Электрическая цепь составлена из семи последовательно соединенных резисторов: $R_{1}=1~кОм$, $R_{2}=2~кОм$, $R_{3}=3~кОм$, $R_{4}=4~кОм$, $R_{5}=5~кОм$, $R_{6}=6~кОм$, $R_{7}=7~кОм$ и четырех перемычек (см. рисунок).  Входное напряжение $U=53.2~В$.
Укажите, в каком из резисторов сила тока минимальна. Найдите эту силу тока.
В каком из резисторов сила тока максимальна? Найдите ее.
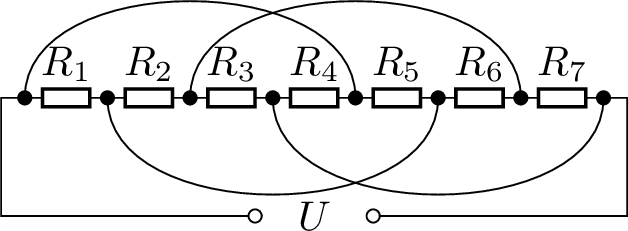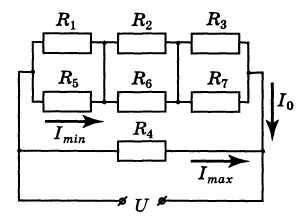
Укажите, в каком из резисторов сила тока минимальна. Найдите эту силу тока.
Решение: Рассмотрим эквивалентную схему цепи (см. рисунок).  Сопротивление $R_{1,5}$ параллельно соединенных резисторов $R_{1}$ и $R_{5}$ равно $$ R_{1,5}=\frac{R_{1} R_{5}}{R_{1}+R_{5}}=\frac{5}{6}~кОм. $$ Аналогично, $R_{2,6}=\frac{3}{2}~кОм$ и $R_{3,7}=\frac{21}{10}~кОм$. Таким образом, сопротивление всей верхней цепочки из $6$ резисторов $$ R=R_{1,5}+R_{2,6}+R_{3,7}=4 \frac{13}{30}~кОм. $$ Поскольку $R>R_{4}$, то сила тока, протекающего через $R_{4}$, будет максимальной: $I_{\max }=\frac{U}{R_{4}}=13.3~мА$. Сила тока, протекающего через верхнюю цепочку, $I=\frac{U}{R}=12~мА$. Суммарная сила токов, протекающих через пары параллельных резисторов, одинакова для каждой пары; в паре же силы токов относятся друг к другу обратно пропорционально сопротивлениям. Отсюда следует, что сила тока, протекающего через $R_{5}$, будет минимальной: $I_{\min}=2~мА$.
Ответ: Сила тока, протекающего через $R_{5}$, будет минимальной: $$ I_{\min}=2~мА. $$

В каком из резисторов сила тока максимальна? Найдите ее.
Ответ: Сила тока, протекающего через $R_{4}$, будет максимальной: $$ I_{\max }=\frac{U}{R_{4}}=13.3~мА. $$
Темы:
T, Электричество, Цепи, Всероссийские, Электрические цепи, Цепь с резистором